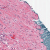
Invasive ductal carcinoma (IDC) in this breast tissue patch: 0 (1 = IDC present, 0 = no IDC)